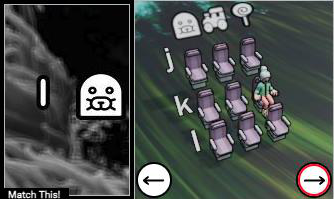
Task: seats
Answer: no